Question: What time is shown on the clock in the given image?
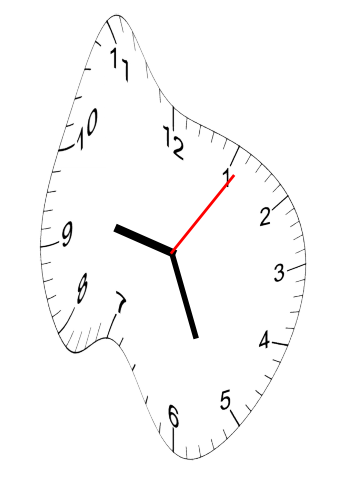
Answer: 09:26:06